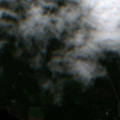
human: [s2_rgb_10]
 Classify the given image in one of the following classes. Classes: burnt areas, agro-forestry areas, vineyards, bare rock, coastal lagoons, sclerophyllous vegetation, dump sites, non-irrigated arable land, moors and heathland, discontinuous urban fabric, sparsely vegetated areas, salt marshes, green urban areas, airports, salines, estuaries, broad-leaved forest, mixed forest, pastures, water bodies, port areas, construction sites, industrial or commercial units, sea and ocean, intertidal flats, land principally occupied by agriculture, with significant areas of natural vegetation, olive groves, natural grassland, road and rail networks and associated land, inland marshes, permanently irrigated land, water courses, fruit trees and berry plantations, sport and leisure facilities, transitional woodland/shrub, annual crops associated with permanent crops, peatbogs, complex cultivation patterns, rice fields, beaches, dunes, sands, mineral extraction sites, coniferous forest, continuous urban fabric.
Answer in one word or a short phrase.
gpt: coniferous forest, mixed forest, water bodies